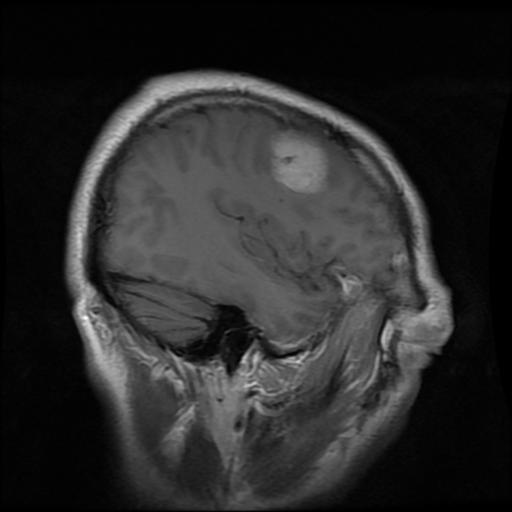
Label: meningioma